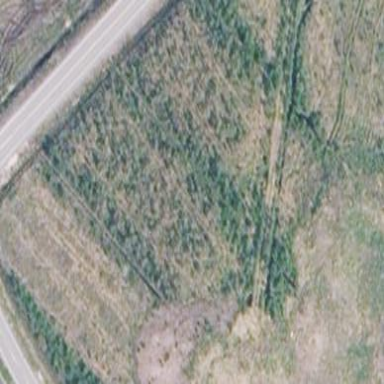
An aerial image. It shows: Area covered in scrub vegetation.